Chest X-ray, PA view. Patient: 62 years old, sex F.
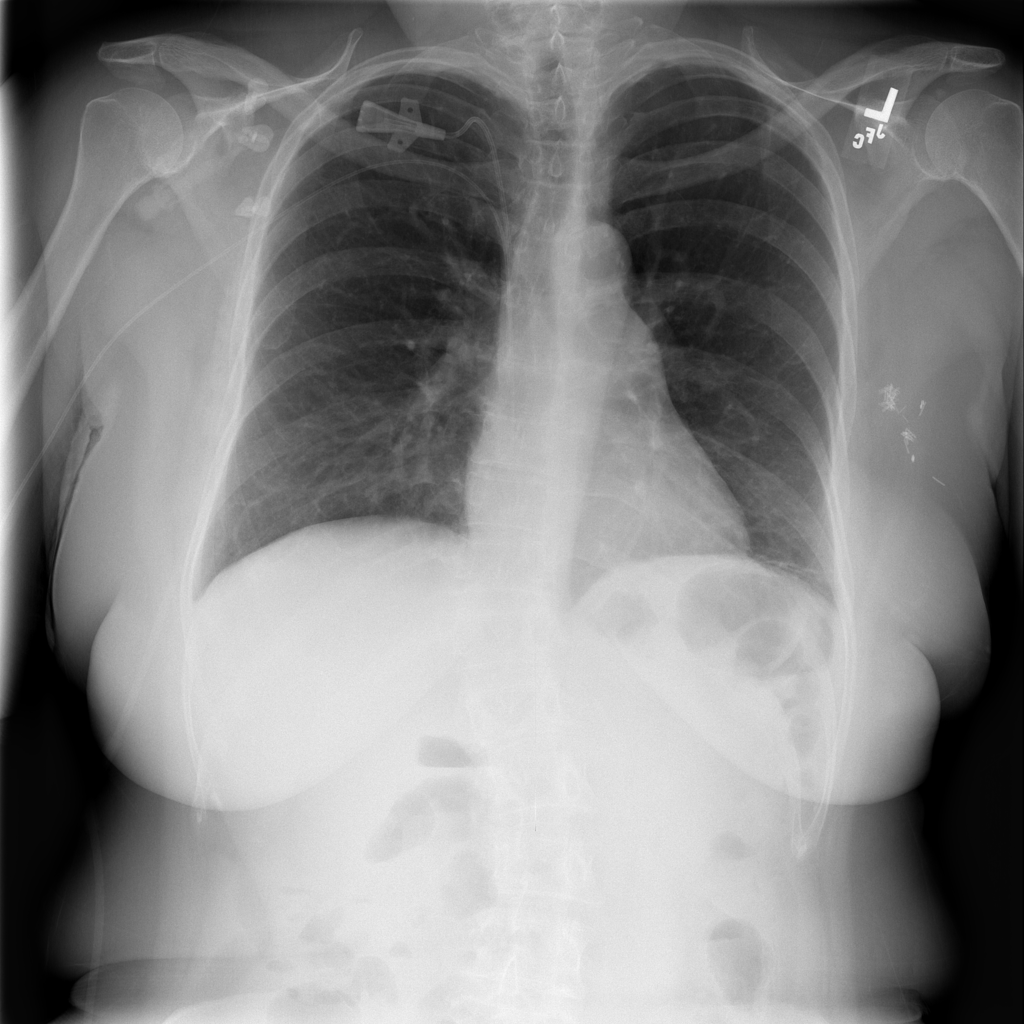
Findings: No Finding